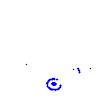
Particle: electron